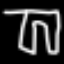
Label: pants